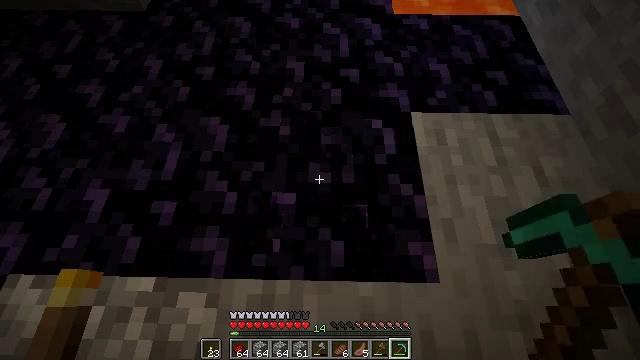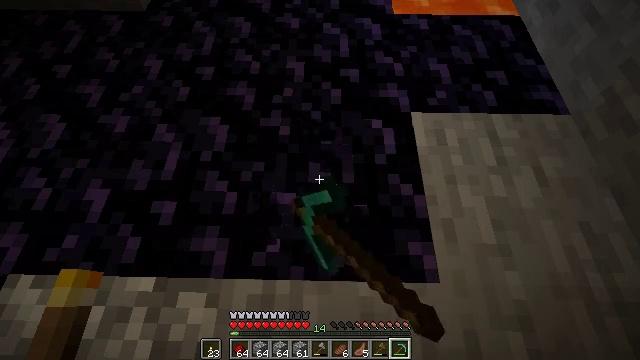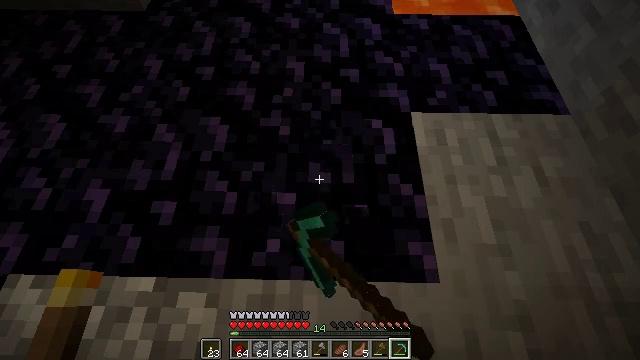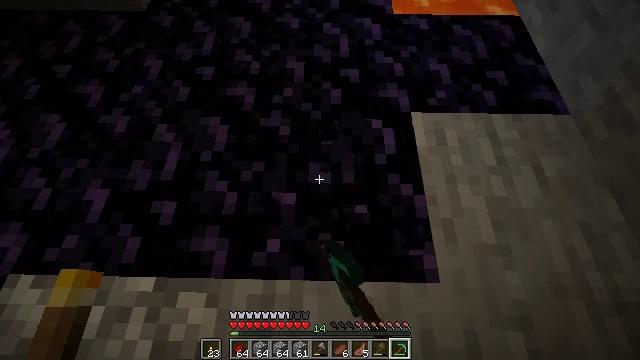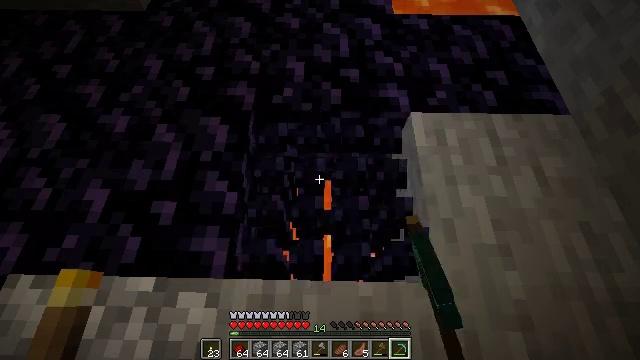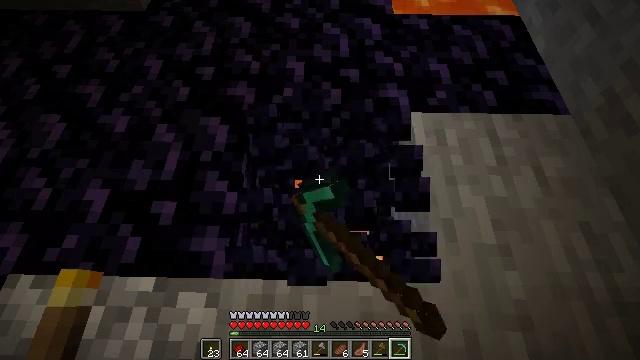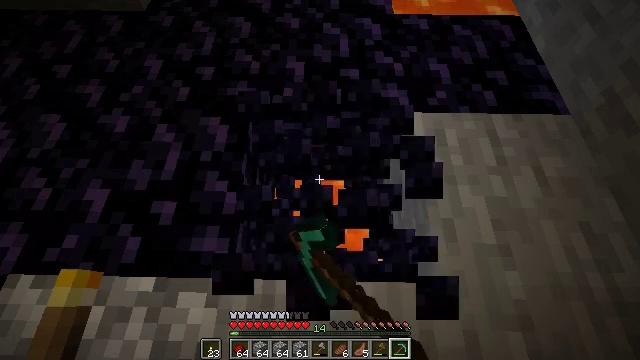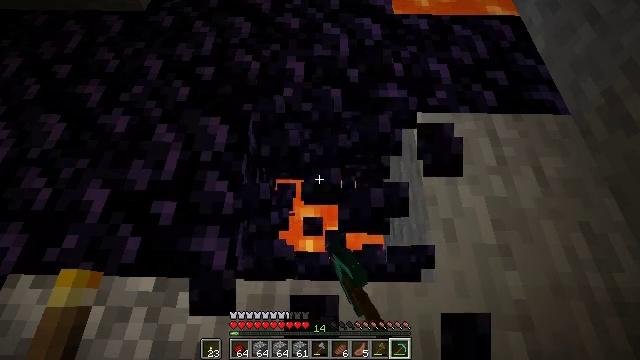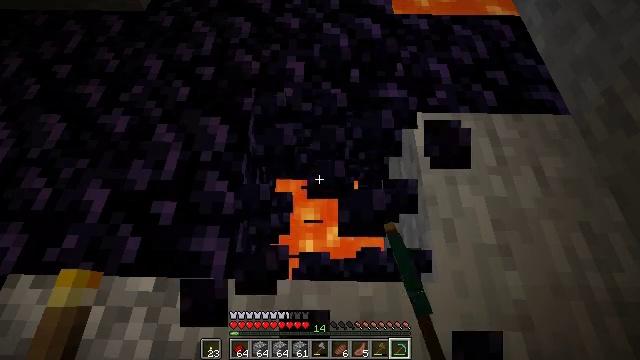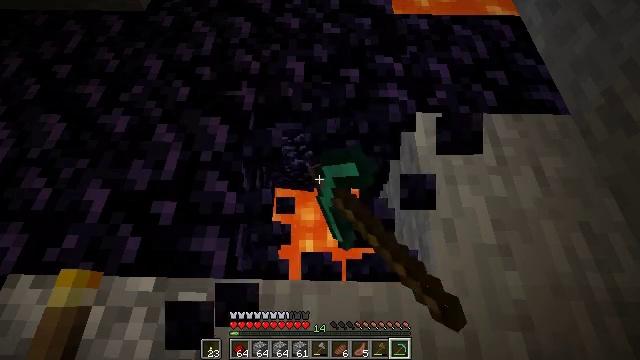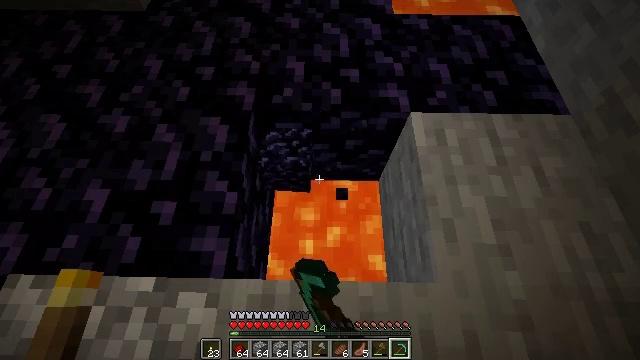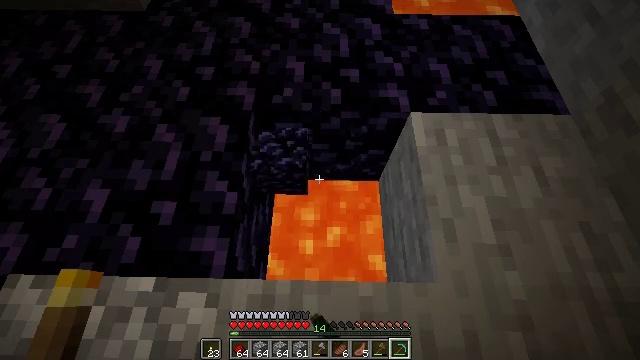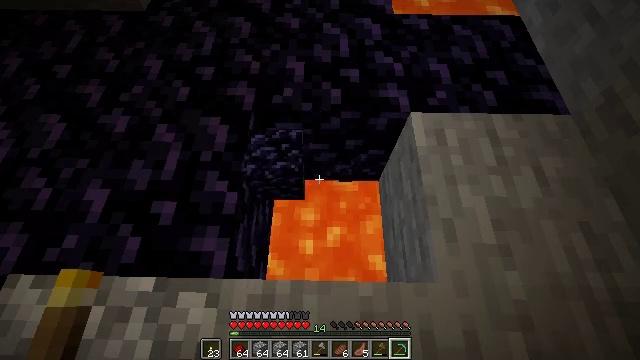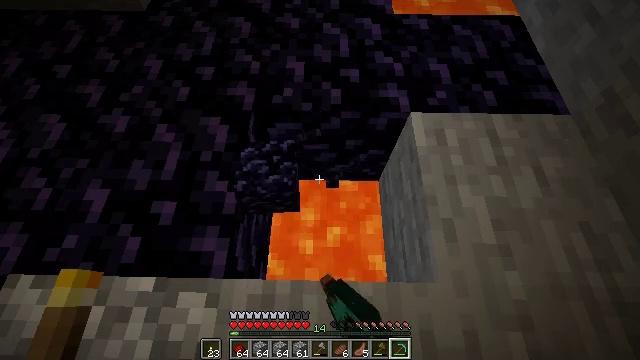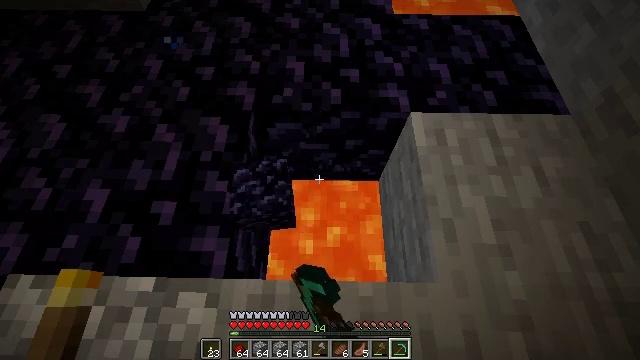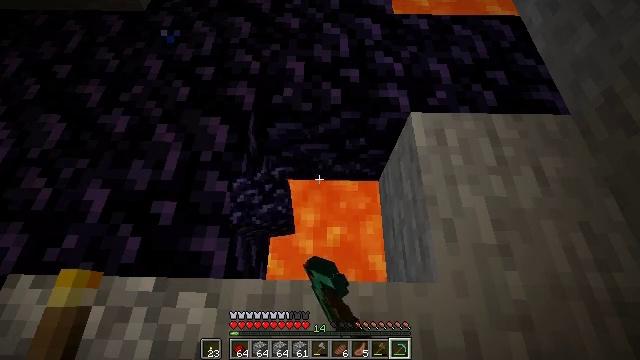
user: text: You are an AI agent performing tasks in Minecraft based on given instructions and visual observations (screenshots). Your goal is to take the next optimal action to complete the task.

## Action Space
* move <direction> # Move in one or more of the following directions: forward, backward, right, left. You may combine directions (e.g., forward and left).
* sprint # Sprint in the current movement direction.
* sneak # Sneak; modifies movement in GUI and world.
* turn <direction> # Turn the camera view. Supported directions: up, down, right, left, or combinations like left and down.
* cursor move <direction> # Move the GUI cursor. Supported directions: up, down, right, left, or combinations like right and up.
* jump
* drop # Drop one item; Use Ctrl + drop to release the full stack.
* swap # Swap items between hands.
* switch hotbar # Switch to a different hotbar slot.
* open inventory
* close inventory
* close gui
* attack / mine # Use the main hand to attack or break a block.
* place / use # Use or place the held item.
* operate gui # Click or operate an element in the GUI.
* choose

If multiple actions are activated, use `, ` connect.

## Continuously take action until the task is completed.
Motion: motion action
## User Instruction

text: Harvest obsidian for portal building.
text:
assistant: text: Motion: sneak, attack / mine
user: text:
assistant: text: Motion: sneak, attack / mine
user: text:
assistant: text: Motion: sneak, attack / mine
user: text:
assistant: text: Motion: sneak, attack / mine
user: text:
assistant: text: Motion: sneak, attack / mine
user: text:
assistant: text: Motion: sneak, attack / mine
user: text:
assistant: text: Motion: sneak, attack / mine
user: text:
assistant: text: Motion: sneak, attack / mine
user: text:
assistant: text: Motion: sneak, attack / mine
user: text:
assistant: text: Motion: sneak, attack / mine
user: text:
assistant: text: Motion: sneak, attack / mine
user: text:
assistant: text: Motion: sneak, attack / mine
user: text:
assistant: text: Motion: sneak, attack / mine
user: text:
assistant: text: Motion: sneak, attack / mine
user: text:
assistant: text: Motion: sneak, attack / mine
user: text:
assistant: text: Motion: sneak, attack / mine
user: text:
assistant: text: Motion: sneak, attack / mine
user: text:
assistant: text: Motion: sneak
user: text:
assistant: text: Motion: sneak
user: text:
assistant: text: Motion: sneak
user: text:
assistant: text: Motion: sneak
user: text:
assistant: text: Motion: sneak
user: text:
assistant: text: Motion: sneak, turn left
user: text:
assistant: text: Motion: sneak, turn left
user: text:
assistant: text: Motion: sneak, turn left
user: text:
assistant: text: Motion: sneak
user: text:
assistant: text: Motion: sneak, turn left
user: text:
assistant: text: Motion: sneak
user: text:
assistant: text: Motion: sneak, turn left
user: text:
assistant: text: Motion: sneak, turn left and up